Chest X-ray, PA view. Patient: 23 years old, sex F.
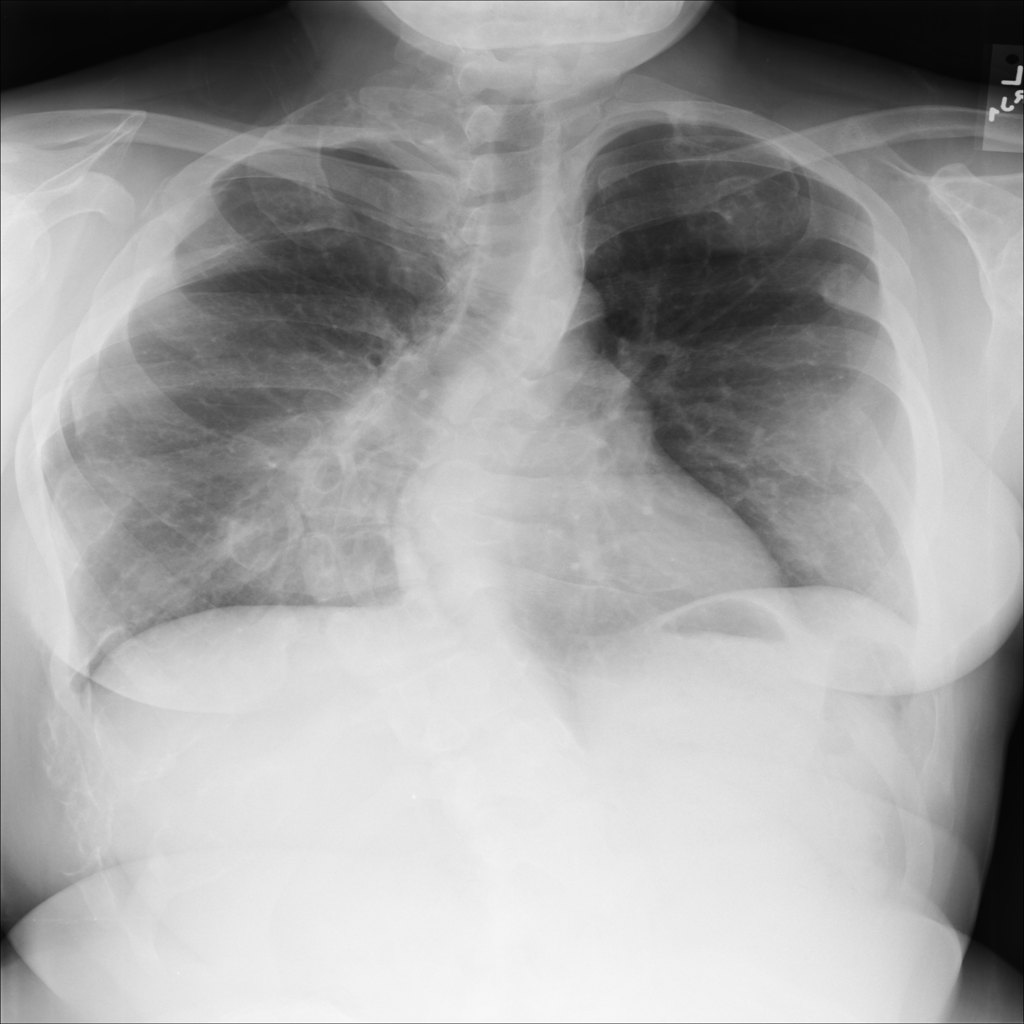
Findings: No Finding